Question: Count the number of objects in the diagram.
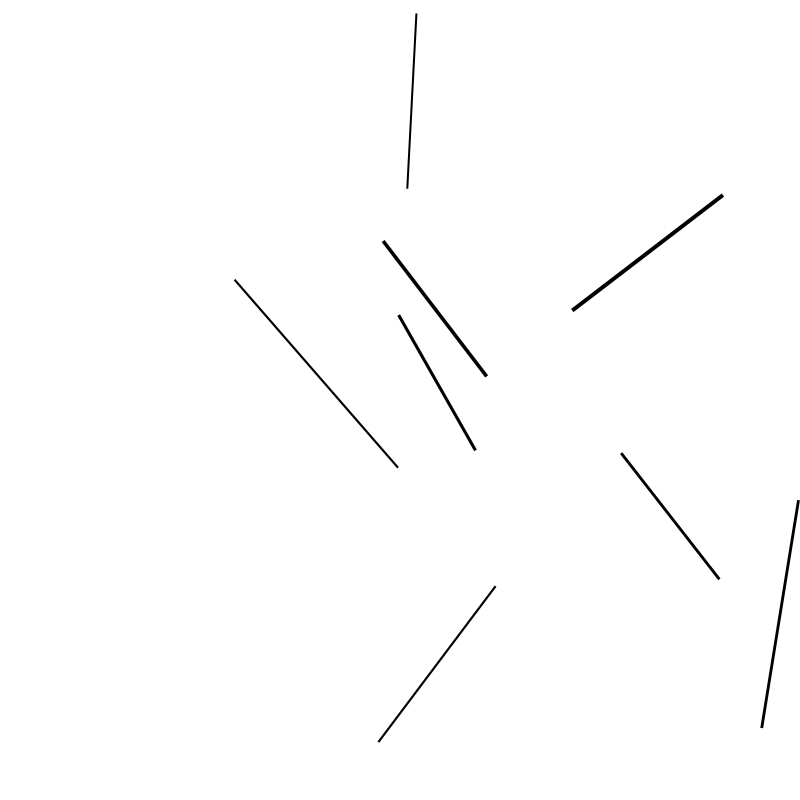
Answer: 8